Interaction volume radius: 5 \u00c5
Interaction volume height: 10 \u00c5
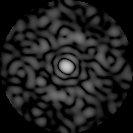
Disorder parameter: 0.7452